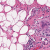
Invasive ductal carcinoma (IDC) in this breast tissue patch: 0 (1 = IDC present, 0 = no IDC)